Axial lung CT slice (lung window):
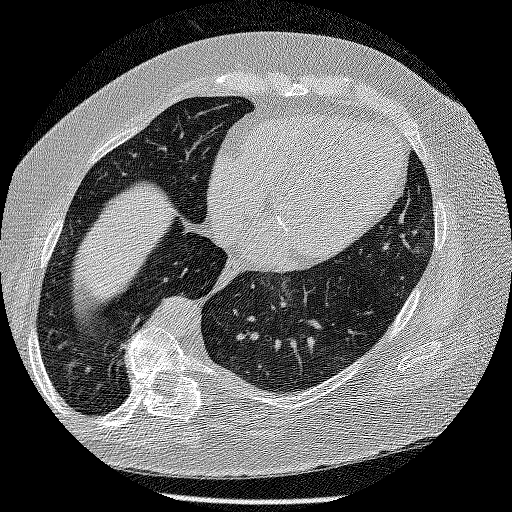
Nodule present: no